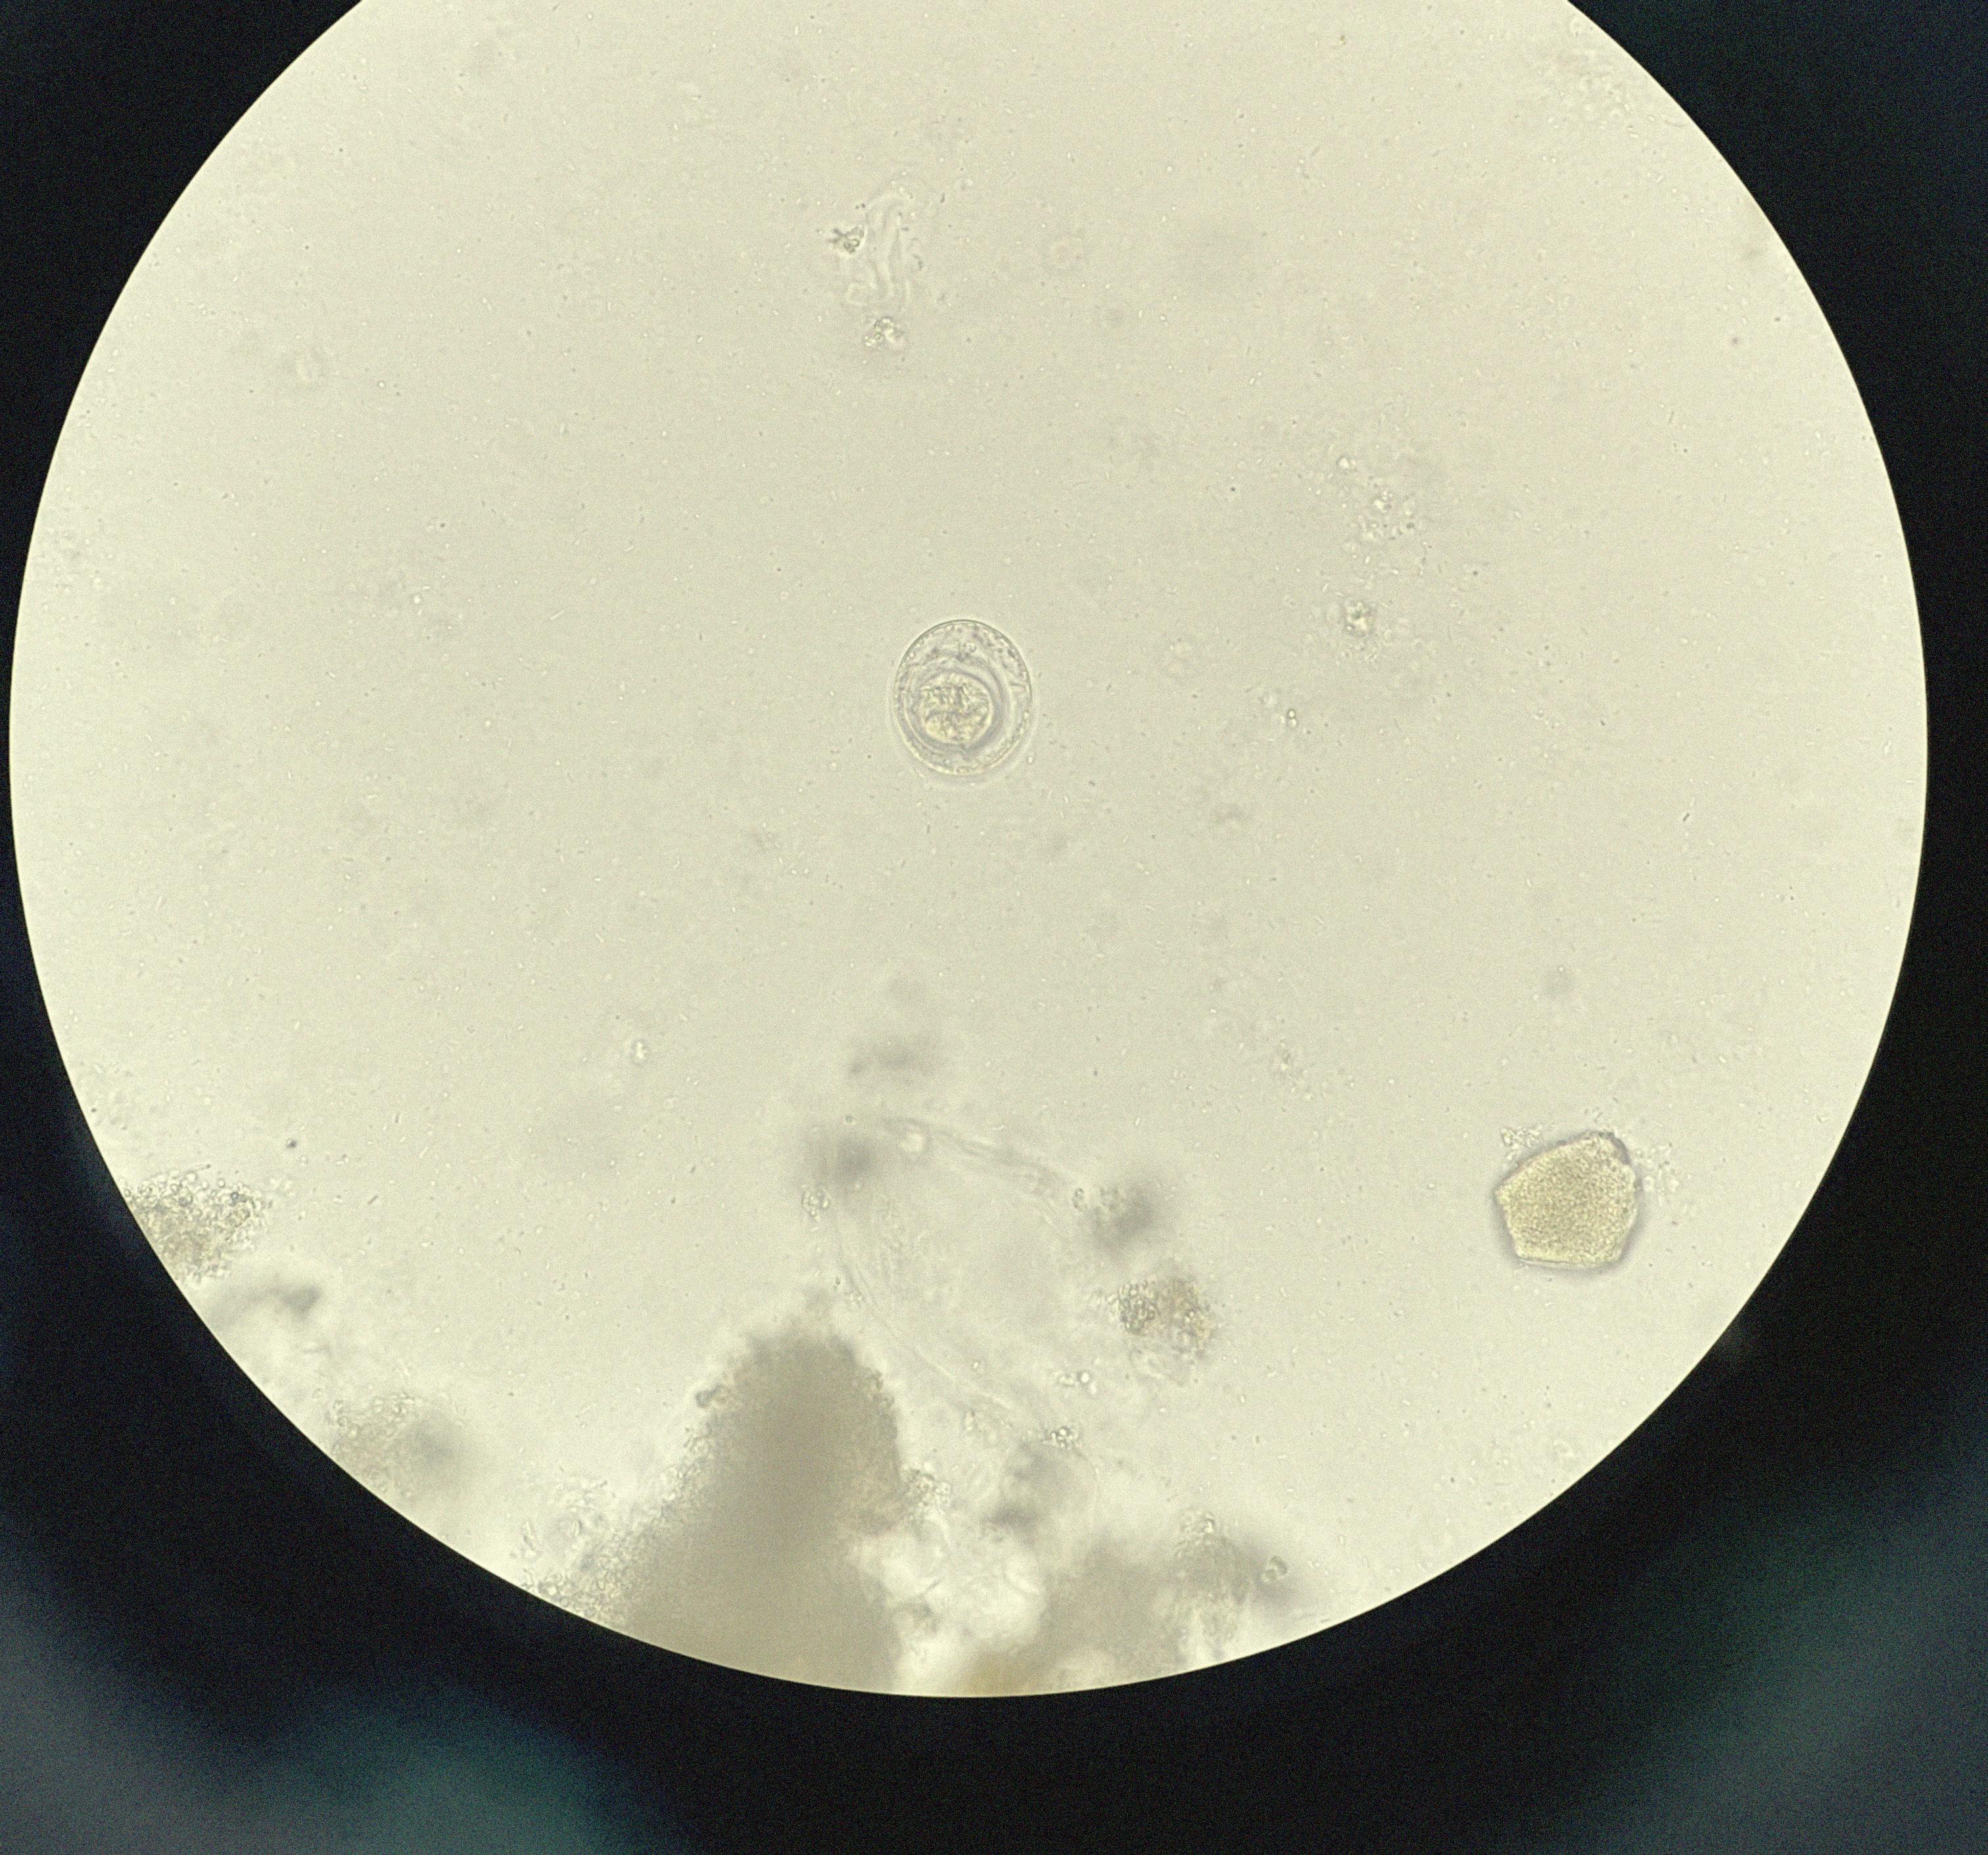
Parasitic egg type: Hymenolepis nana